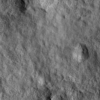
Label: not_dusty